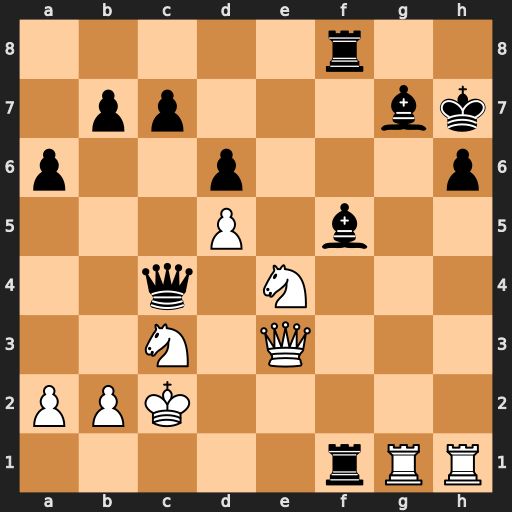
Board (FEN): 5r2/1pp3bk/p2p3p/3P1b2/2q1N3/2N1Q3/PPK5/5rRR
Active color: w
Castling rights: -
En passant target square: -
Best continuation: Rxf1 Bxc3 Qxh6+ Kg8 Qxf8+ Kxf8 Rxf5+ Bf6+ Nc3